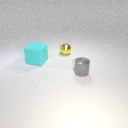
small yellow metal sphere behind small gray metal cylinder